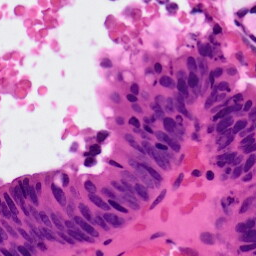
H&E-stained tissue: Colon